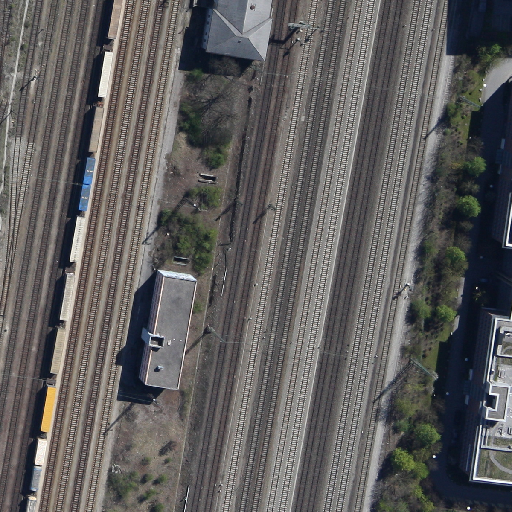
Referring expression: road